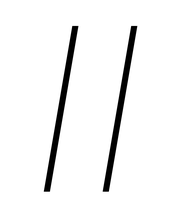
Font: Roboto-Italic_Thin_Italic